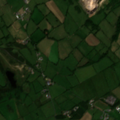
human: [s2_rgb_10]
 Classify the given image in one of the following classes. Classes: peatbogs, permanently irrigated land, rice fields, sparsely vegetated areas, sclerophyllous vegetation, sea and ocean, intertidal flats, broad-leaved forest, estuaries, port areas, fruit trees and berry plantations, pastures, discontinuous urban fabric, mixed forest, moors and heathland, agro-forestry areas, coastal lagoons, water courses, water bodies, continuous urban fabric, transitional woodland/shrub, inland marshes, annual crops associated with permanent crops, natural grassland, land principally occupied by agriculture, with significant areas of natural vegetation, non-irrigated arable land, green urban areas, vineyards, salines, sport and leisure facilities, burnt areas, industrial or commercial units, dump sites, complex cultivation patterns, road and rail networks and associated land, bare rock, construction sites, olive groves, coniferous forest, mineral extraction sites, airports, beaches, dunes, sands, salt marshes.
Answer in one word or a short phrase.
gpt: mineral extraction sites, pastures, land principally occupied by agriculture, with significant areas of natural vegetation